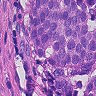
Metastatic tissue present: yes